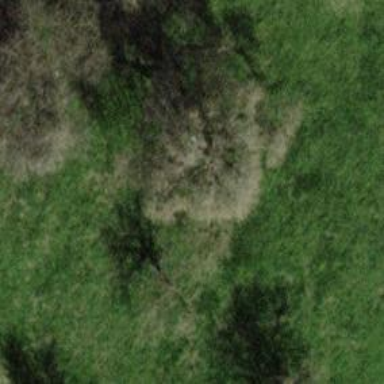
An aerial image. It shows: Single tag "natural: tree."